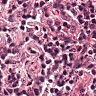
Metastatic tissue present: no